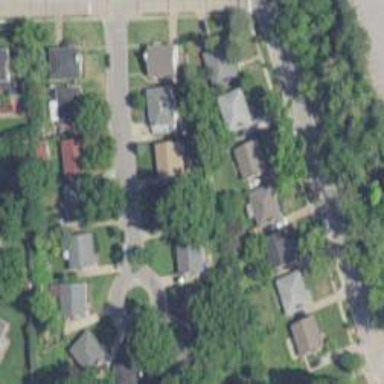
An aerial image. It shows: Single-family residential area.